Field crop: maize
Growth stage: 2
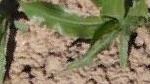
Species: maize